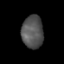
Tissue: lung
Cell type: Epithelial cells
Senescence score: 0.1484
Nuclear area (px): 686
Mean DAPI intensity: 84.007